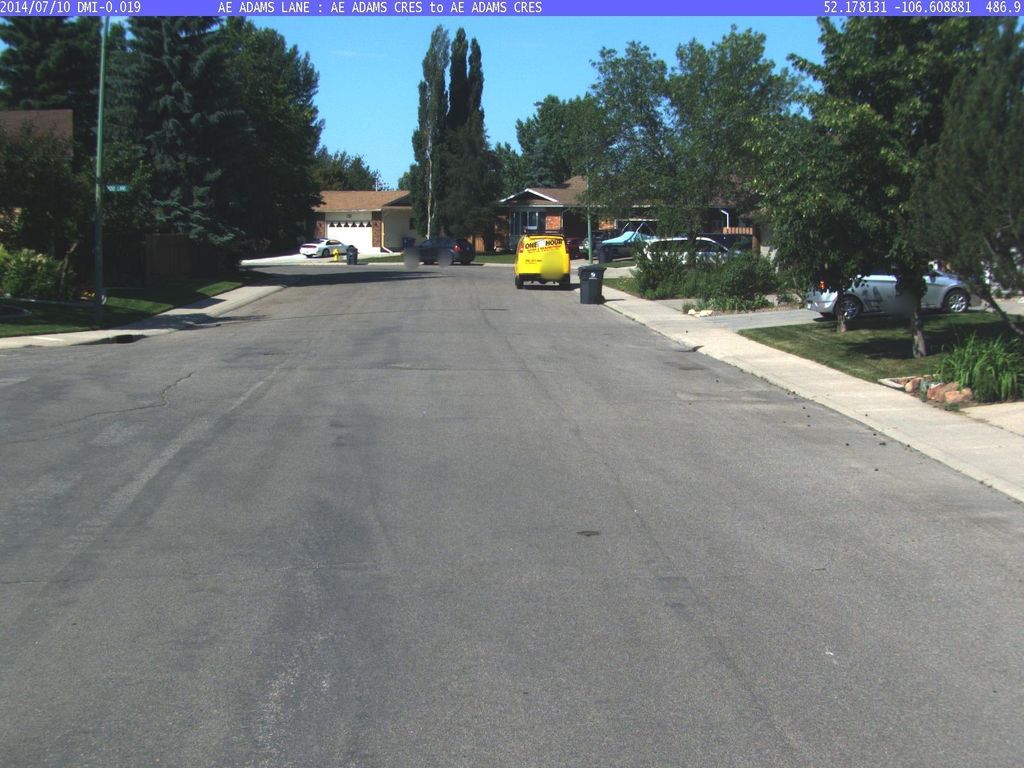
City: saskatoon